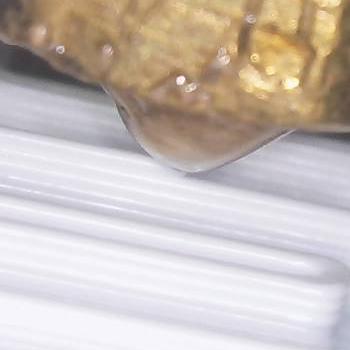
Flow rate: 66%